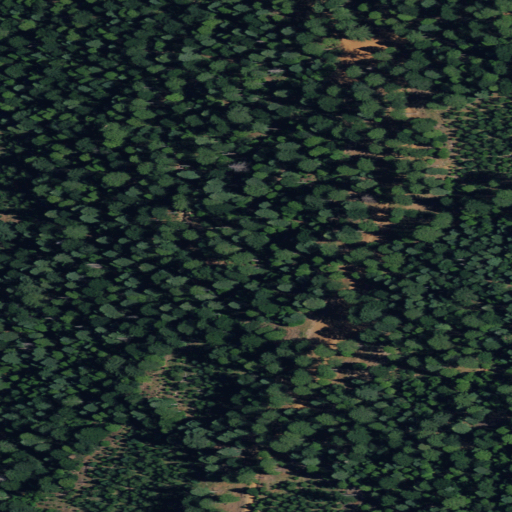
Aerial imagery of ridge(s) in California named Chalk Bluff Ridge containing only evergreen forest